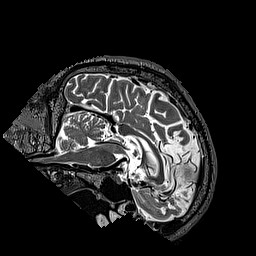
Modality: T2w
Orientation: sagittal
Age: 75
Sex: male
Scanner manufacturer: siemens
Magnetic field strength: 3 T
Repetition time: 3.2 s
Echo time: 0.567 s